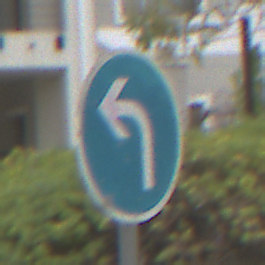
Verkehrszeichen: VorgeschriebeneFahrtrichtungLinks
Umgebung: Outdoor, Urban
Tageszeit: Midday
Wetter: Overcast
Licht: Natural
Jahreszeit: NotSpecified
Kontrast: LowContrast